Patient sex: M
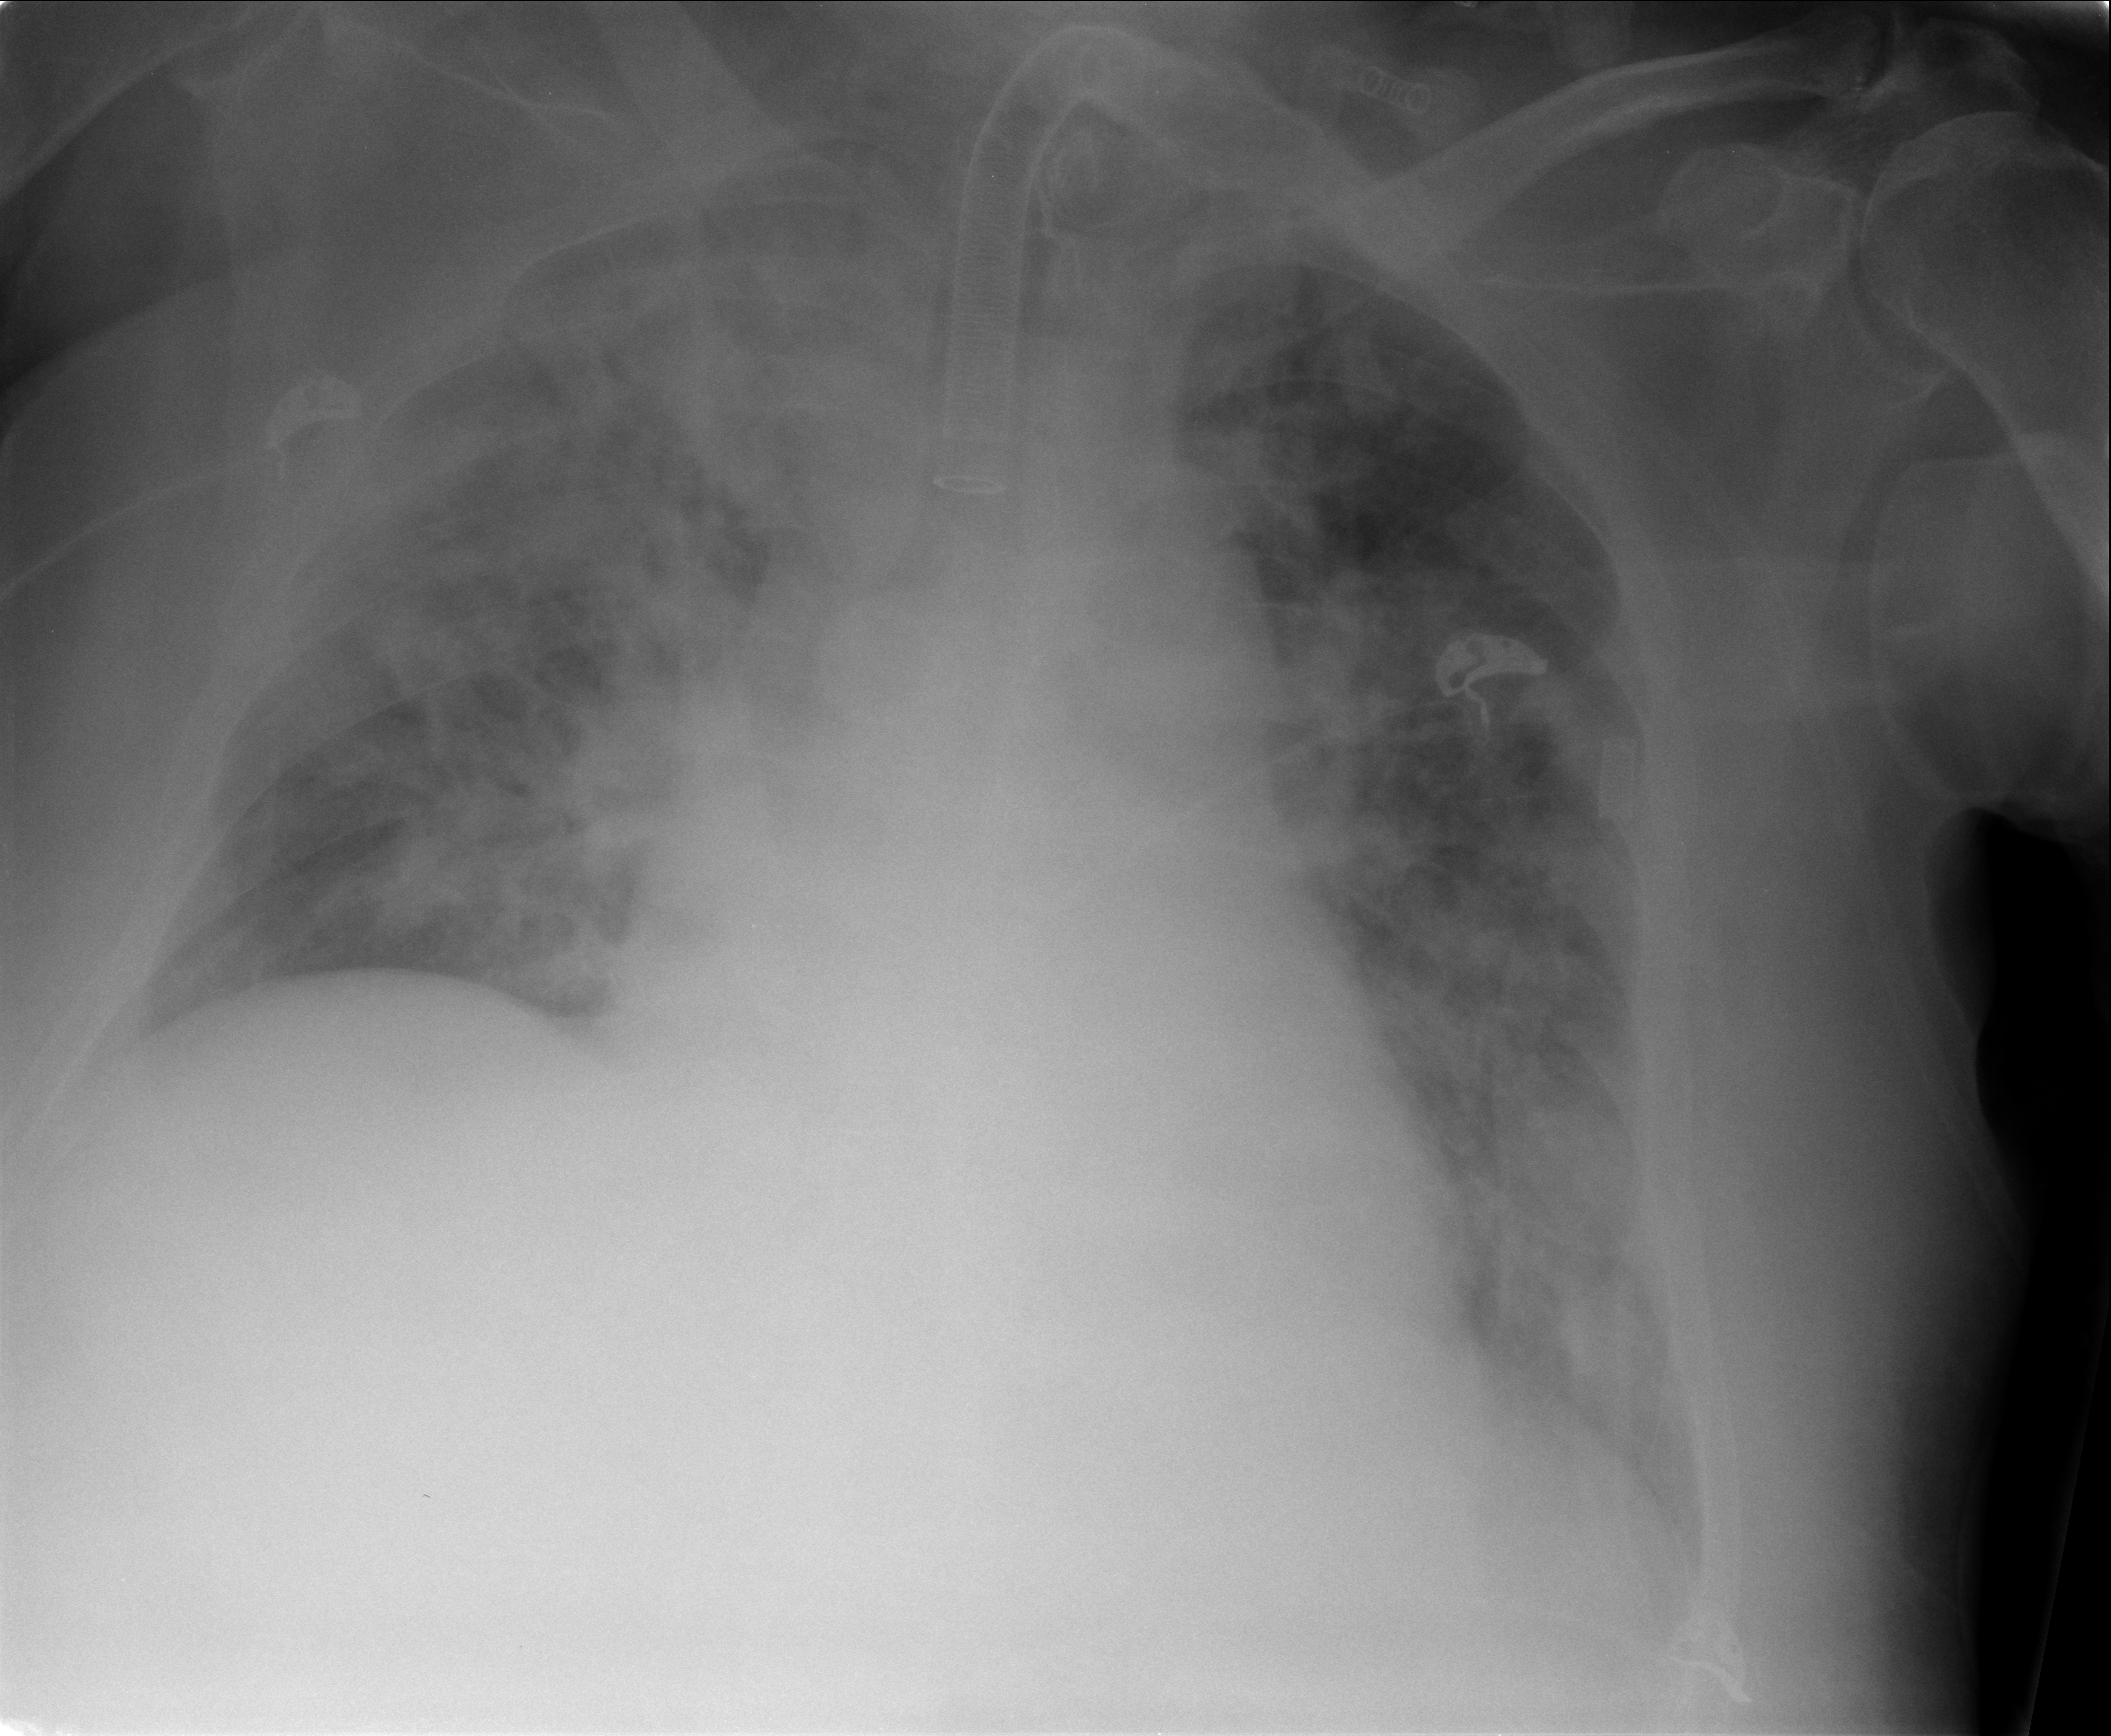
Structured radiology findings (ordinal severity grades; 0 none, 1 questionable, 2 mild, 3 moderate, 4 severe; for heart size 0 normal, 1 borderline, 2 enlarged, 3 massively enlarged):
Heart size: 1
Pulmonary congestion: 2
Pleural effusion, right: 0
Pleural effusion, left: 0
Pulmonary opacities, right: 4
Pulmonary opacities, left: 3
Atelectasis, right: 3
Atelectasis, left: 2